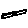
Label: fish